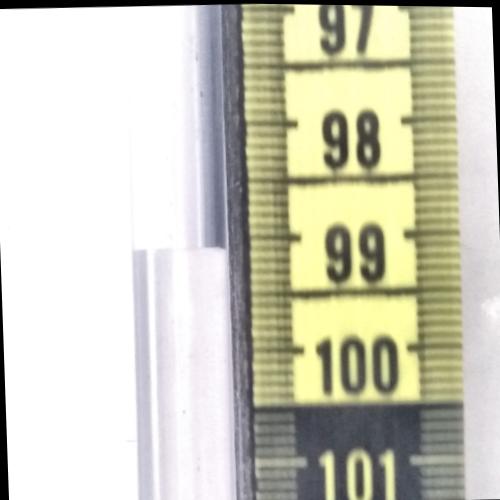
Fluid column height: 99.1 cm